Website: walmart
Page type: account-selection
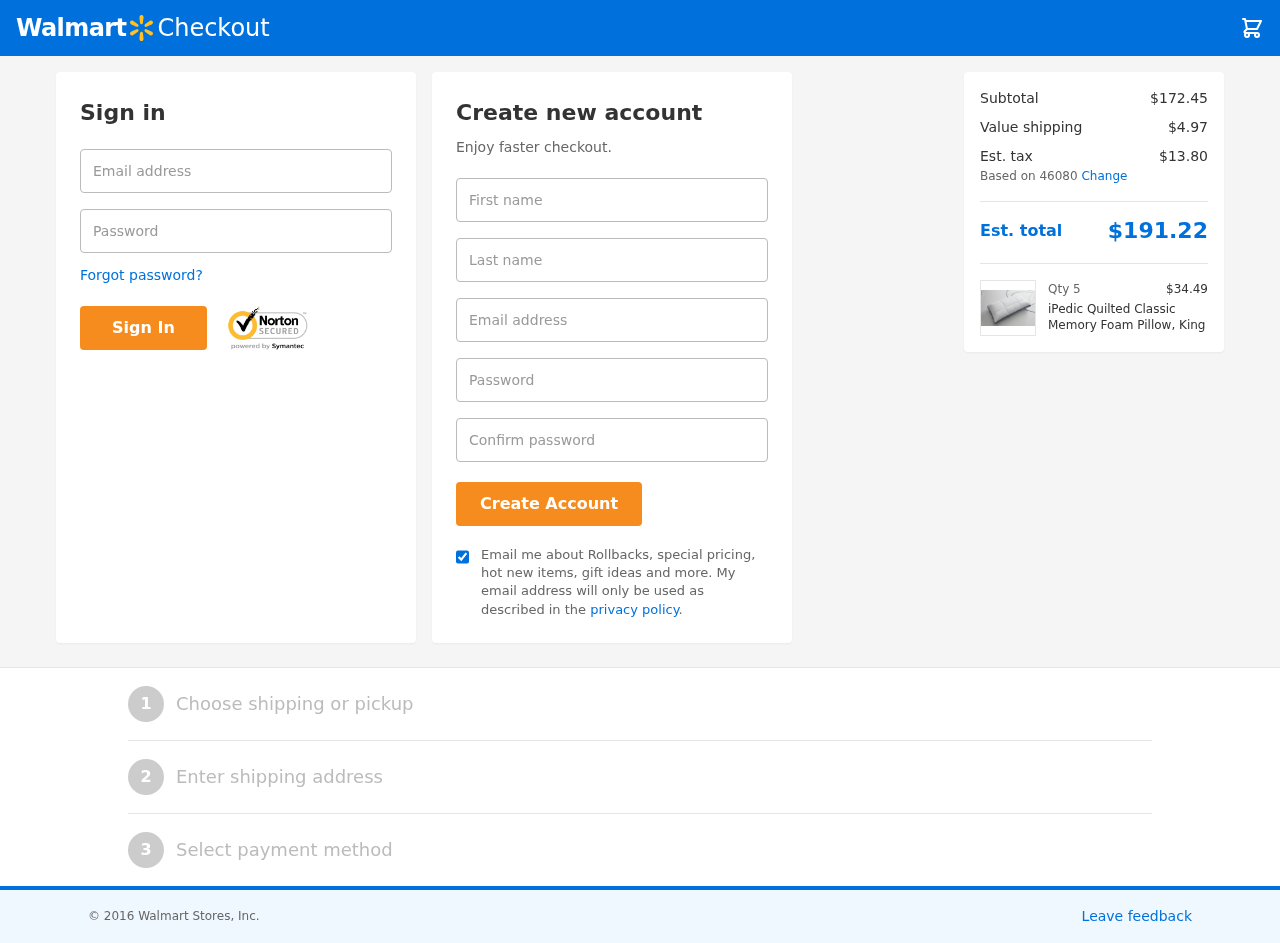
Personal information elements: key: PII_EMAIL
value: thomassimpson@yahoo.com
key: PII_FIRSTNAME
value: Thomas
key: PII_LASTNAME
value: Simpson
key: PII_LOGIN_USERNAME
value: tsimpson979
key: PII_POSTCODE
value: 46080
Product elements: key: PRODUCT1_NAME
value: iPedic Quilted Classic Memory Foam Pillow, King
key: PRODUCT1_PRICE
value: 34.49
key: PRODUCT1_QUANTITY
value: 5
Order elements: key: ORDER_SUBTOTAL
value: $172.45
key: ORDER_SHIPPING_COST
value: $4.97
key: ORDER_TAX
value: $13.80
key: ORDER_TOTAL
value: $191.22